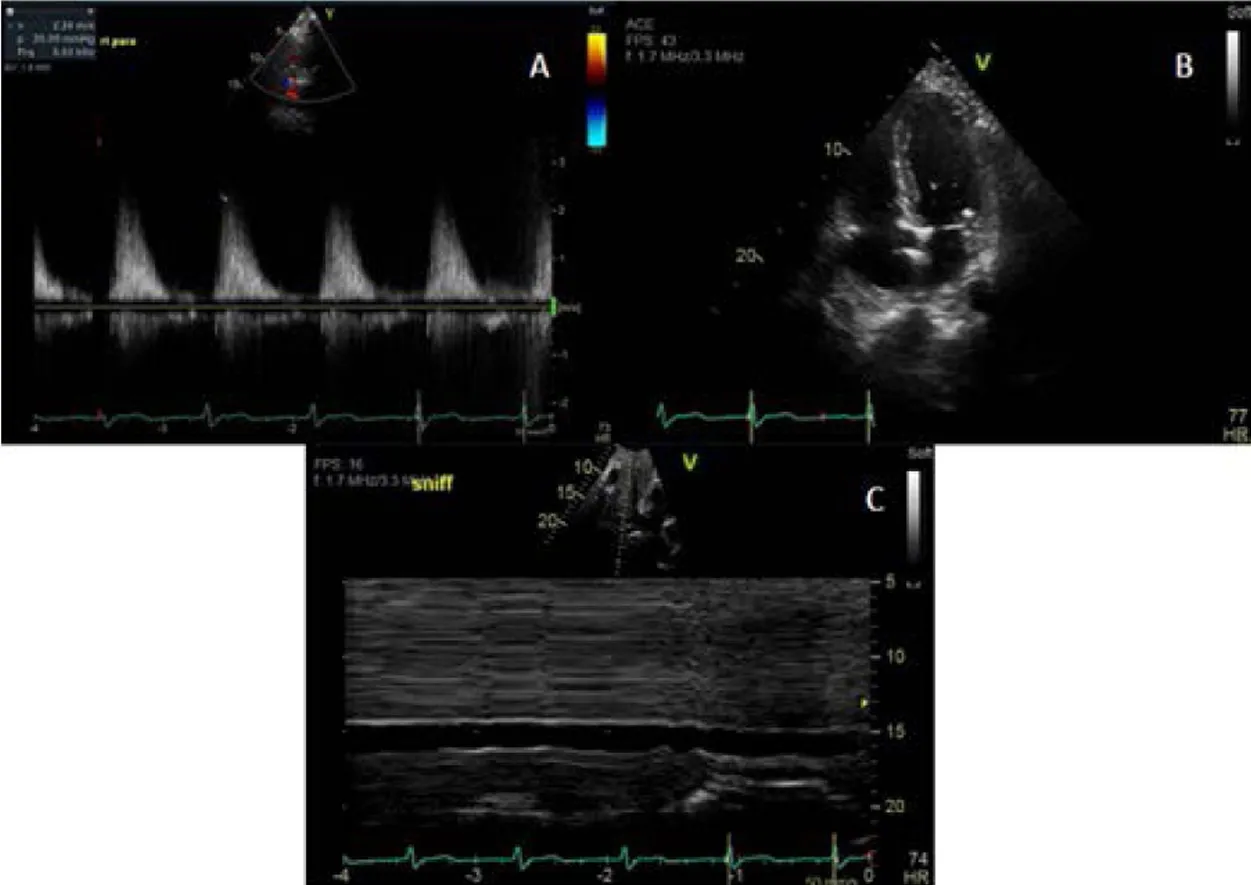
Images A-C Showing Echocardiographic Evidence of Pulmonary Hypertension.
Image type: radiology (ultrasound)